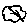
Label: cloud